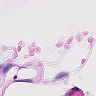
Metastatic tissue present: no